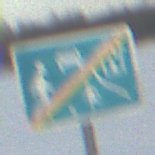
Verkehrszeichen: EndeVerkehrsberuhigterBereich
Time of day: SunriseSunset
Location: Outdoor (Nature)
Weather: PartlyCloudy
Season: NotSpecified
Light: Natural